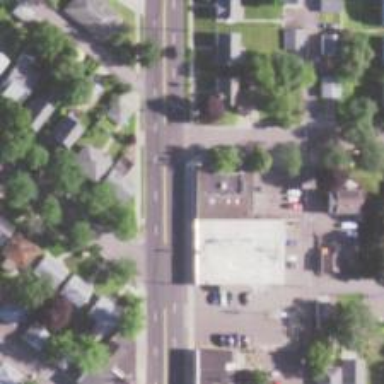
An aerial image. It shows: Veterinary facility.